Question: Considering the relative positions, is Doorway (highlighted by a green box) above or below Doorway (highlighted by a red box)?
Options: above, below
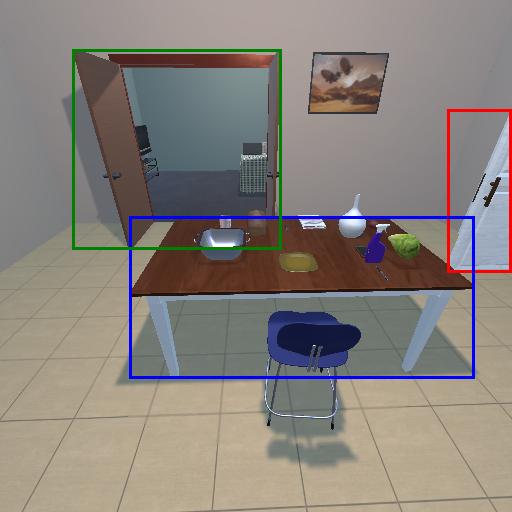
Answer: above